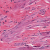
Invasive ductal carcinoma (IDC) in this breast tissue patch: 0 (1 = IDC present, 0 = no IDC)